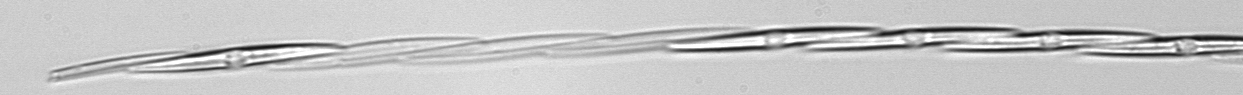
Label: Pseudo-nitzschia